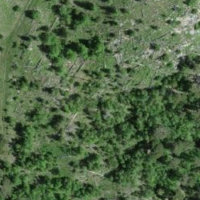
EUNIS habitat code: 43
Species observed at this site:
Macroglossum stellatarum
Xylocopa violacea